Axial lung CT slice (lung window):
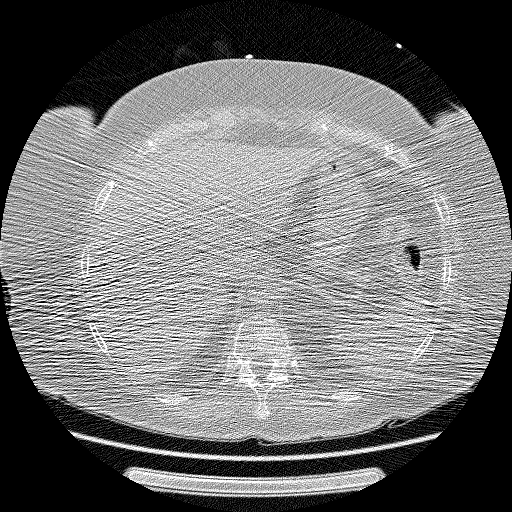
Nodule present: no